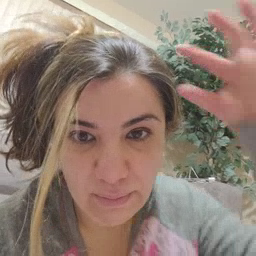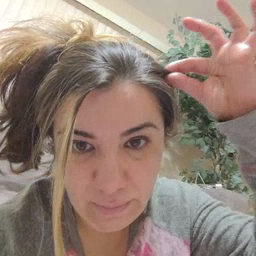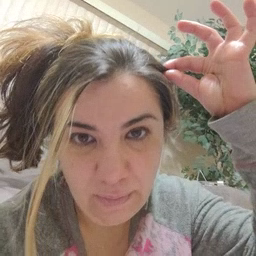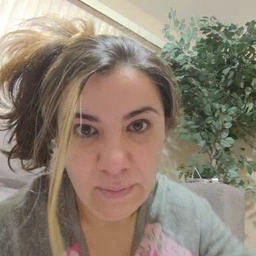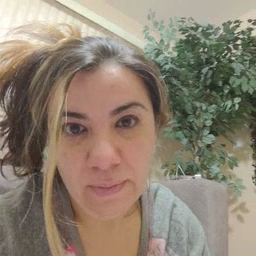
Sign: hair